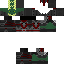
A male skeleton skin with dark skin, wearing brown helmet dressed in a green armor chest and black pants, featuring a closed mouth.